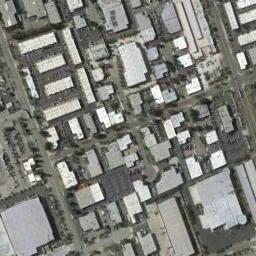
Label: industrial_area